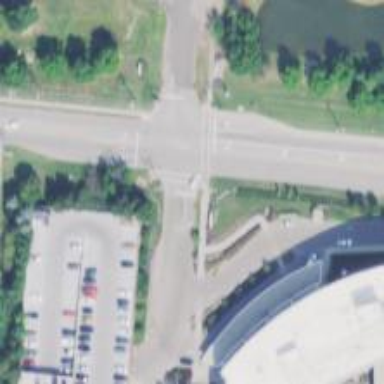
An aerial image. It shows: Footway with crossing markings in the form of lines.